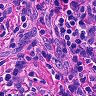
Metastatic tissue present: no